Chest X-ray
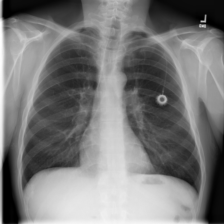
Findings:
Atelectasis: negative
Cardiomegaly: negative
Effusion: negative
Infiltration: negative
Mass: negative
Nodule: negative
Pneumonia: negative
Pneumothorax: negative
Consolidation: negative
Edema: negative
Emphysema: negative
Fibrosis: negative
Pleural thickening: negative
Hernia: negative